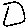
Label: square